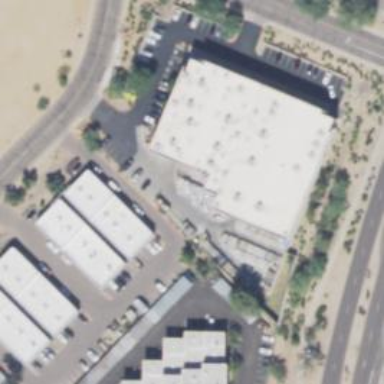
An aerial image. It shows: Building.